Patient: sex F, age 43
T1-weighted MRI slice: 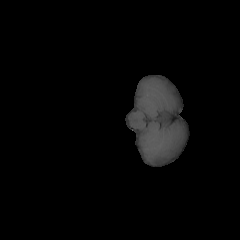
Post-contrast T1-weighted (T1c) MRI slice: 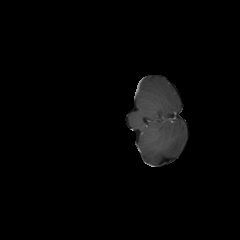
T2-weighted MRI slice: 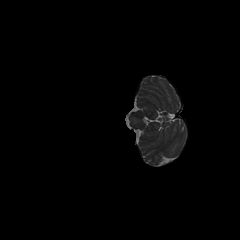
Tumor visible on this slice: no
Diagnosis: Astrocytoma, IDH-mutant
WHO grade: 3